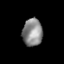
Tissue: lung
Cell type: T cells
Senescence score: 0.1386
Nuclear area (px): 538
Mean DAPI intensity: 137.074